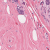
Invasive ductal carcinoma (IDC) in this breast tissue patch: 0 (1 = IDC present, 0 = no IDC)